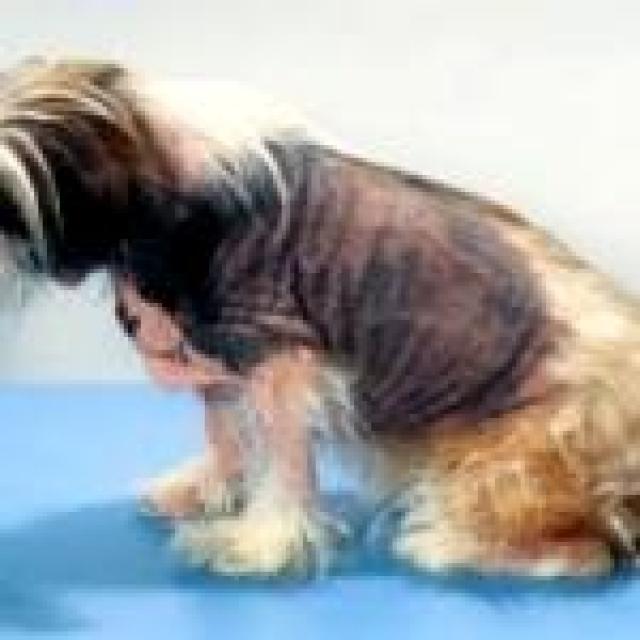
Canine fungal skin infection — characterized by alopecia, scaling, crusting, and circular lesions. Common agents include Malassezia and Candida species.